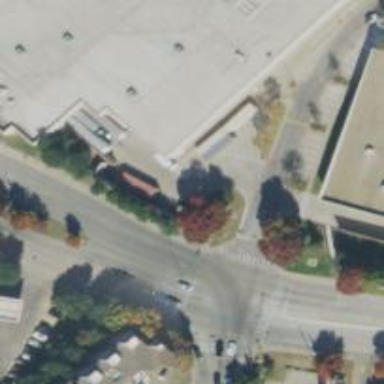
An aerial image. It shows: Secondary road with separate asphalt sidewalks.